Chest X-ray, PA view. Patient: 79 years old, sex M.
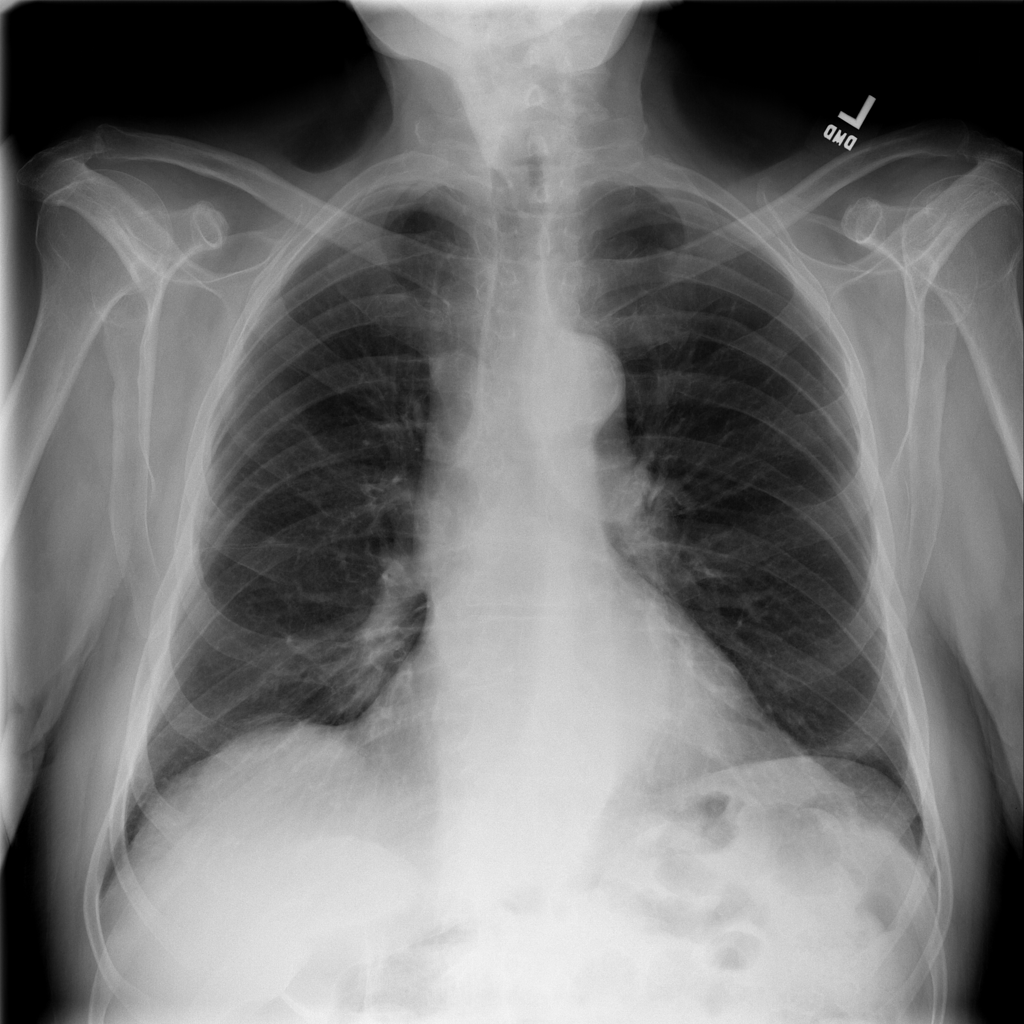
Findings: Fibrosis